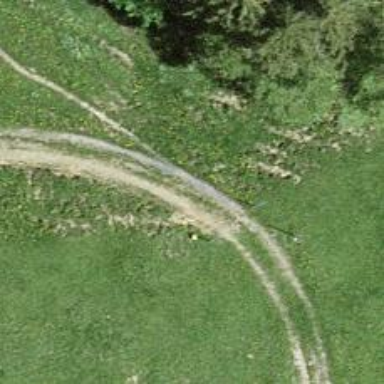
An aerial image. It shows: Track with grade 5 tracktype.